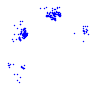
Particle: electron